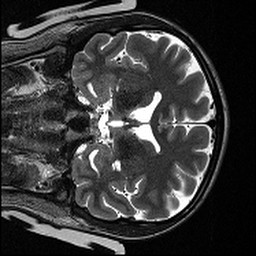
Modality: T2w
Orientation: coronal